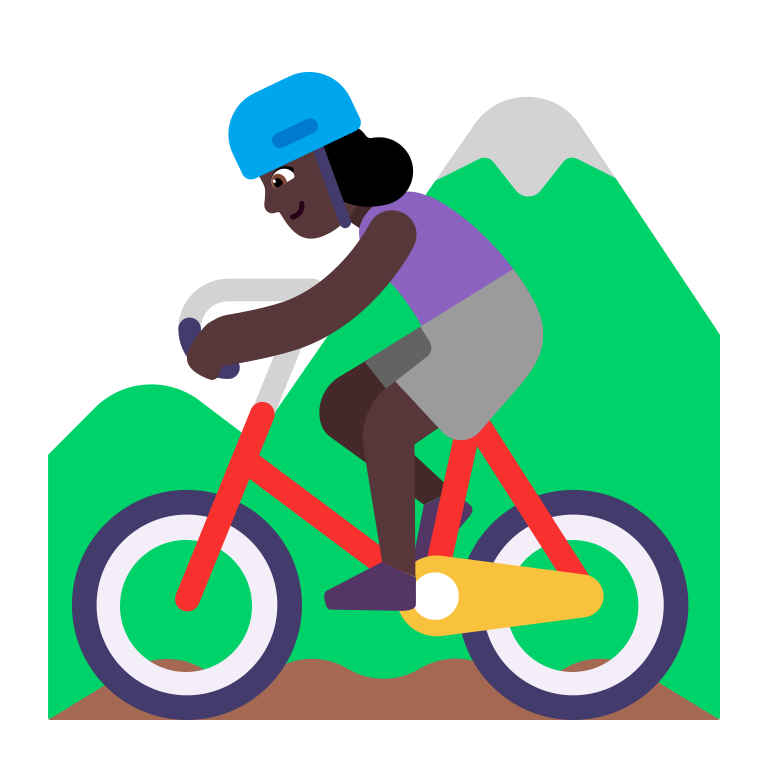
woman mountain biking flat dark